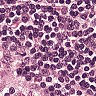
Metastatic tissue present: no